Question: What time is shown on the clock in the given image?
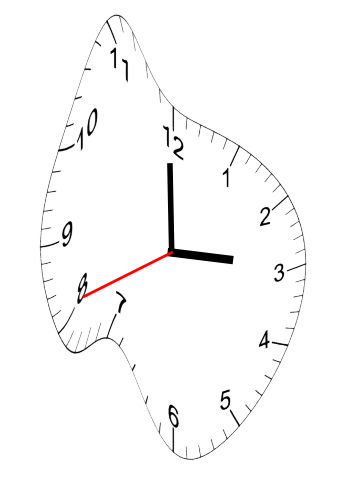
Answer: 02:59:41